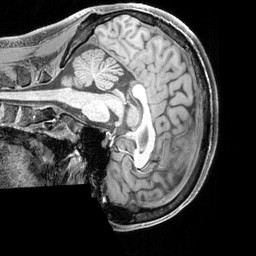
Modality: T1w
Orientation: sagittal
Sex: male
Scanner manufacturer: siemens
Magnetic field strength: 3 T
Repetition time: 2.3 s
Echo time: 0.00226 s